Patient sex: M
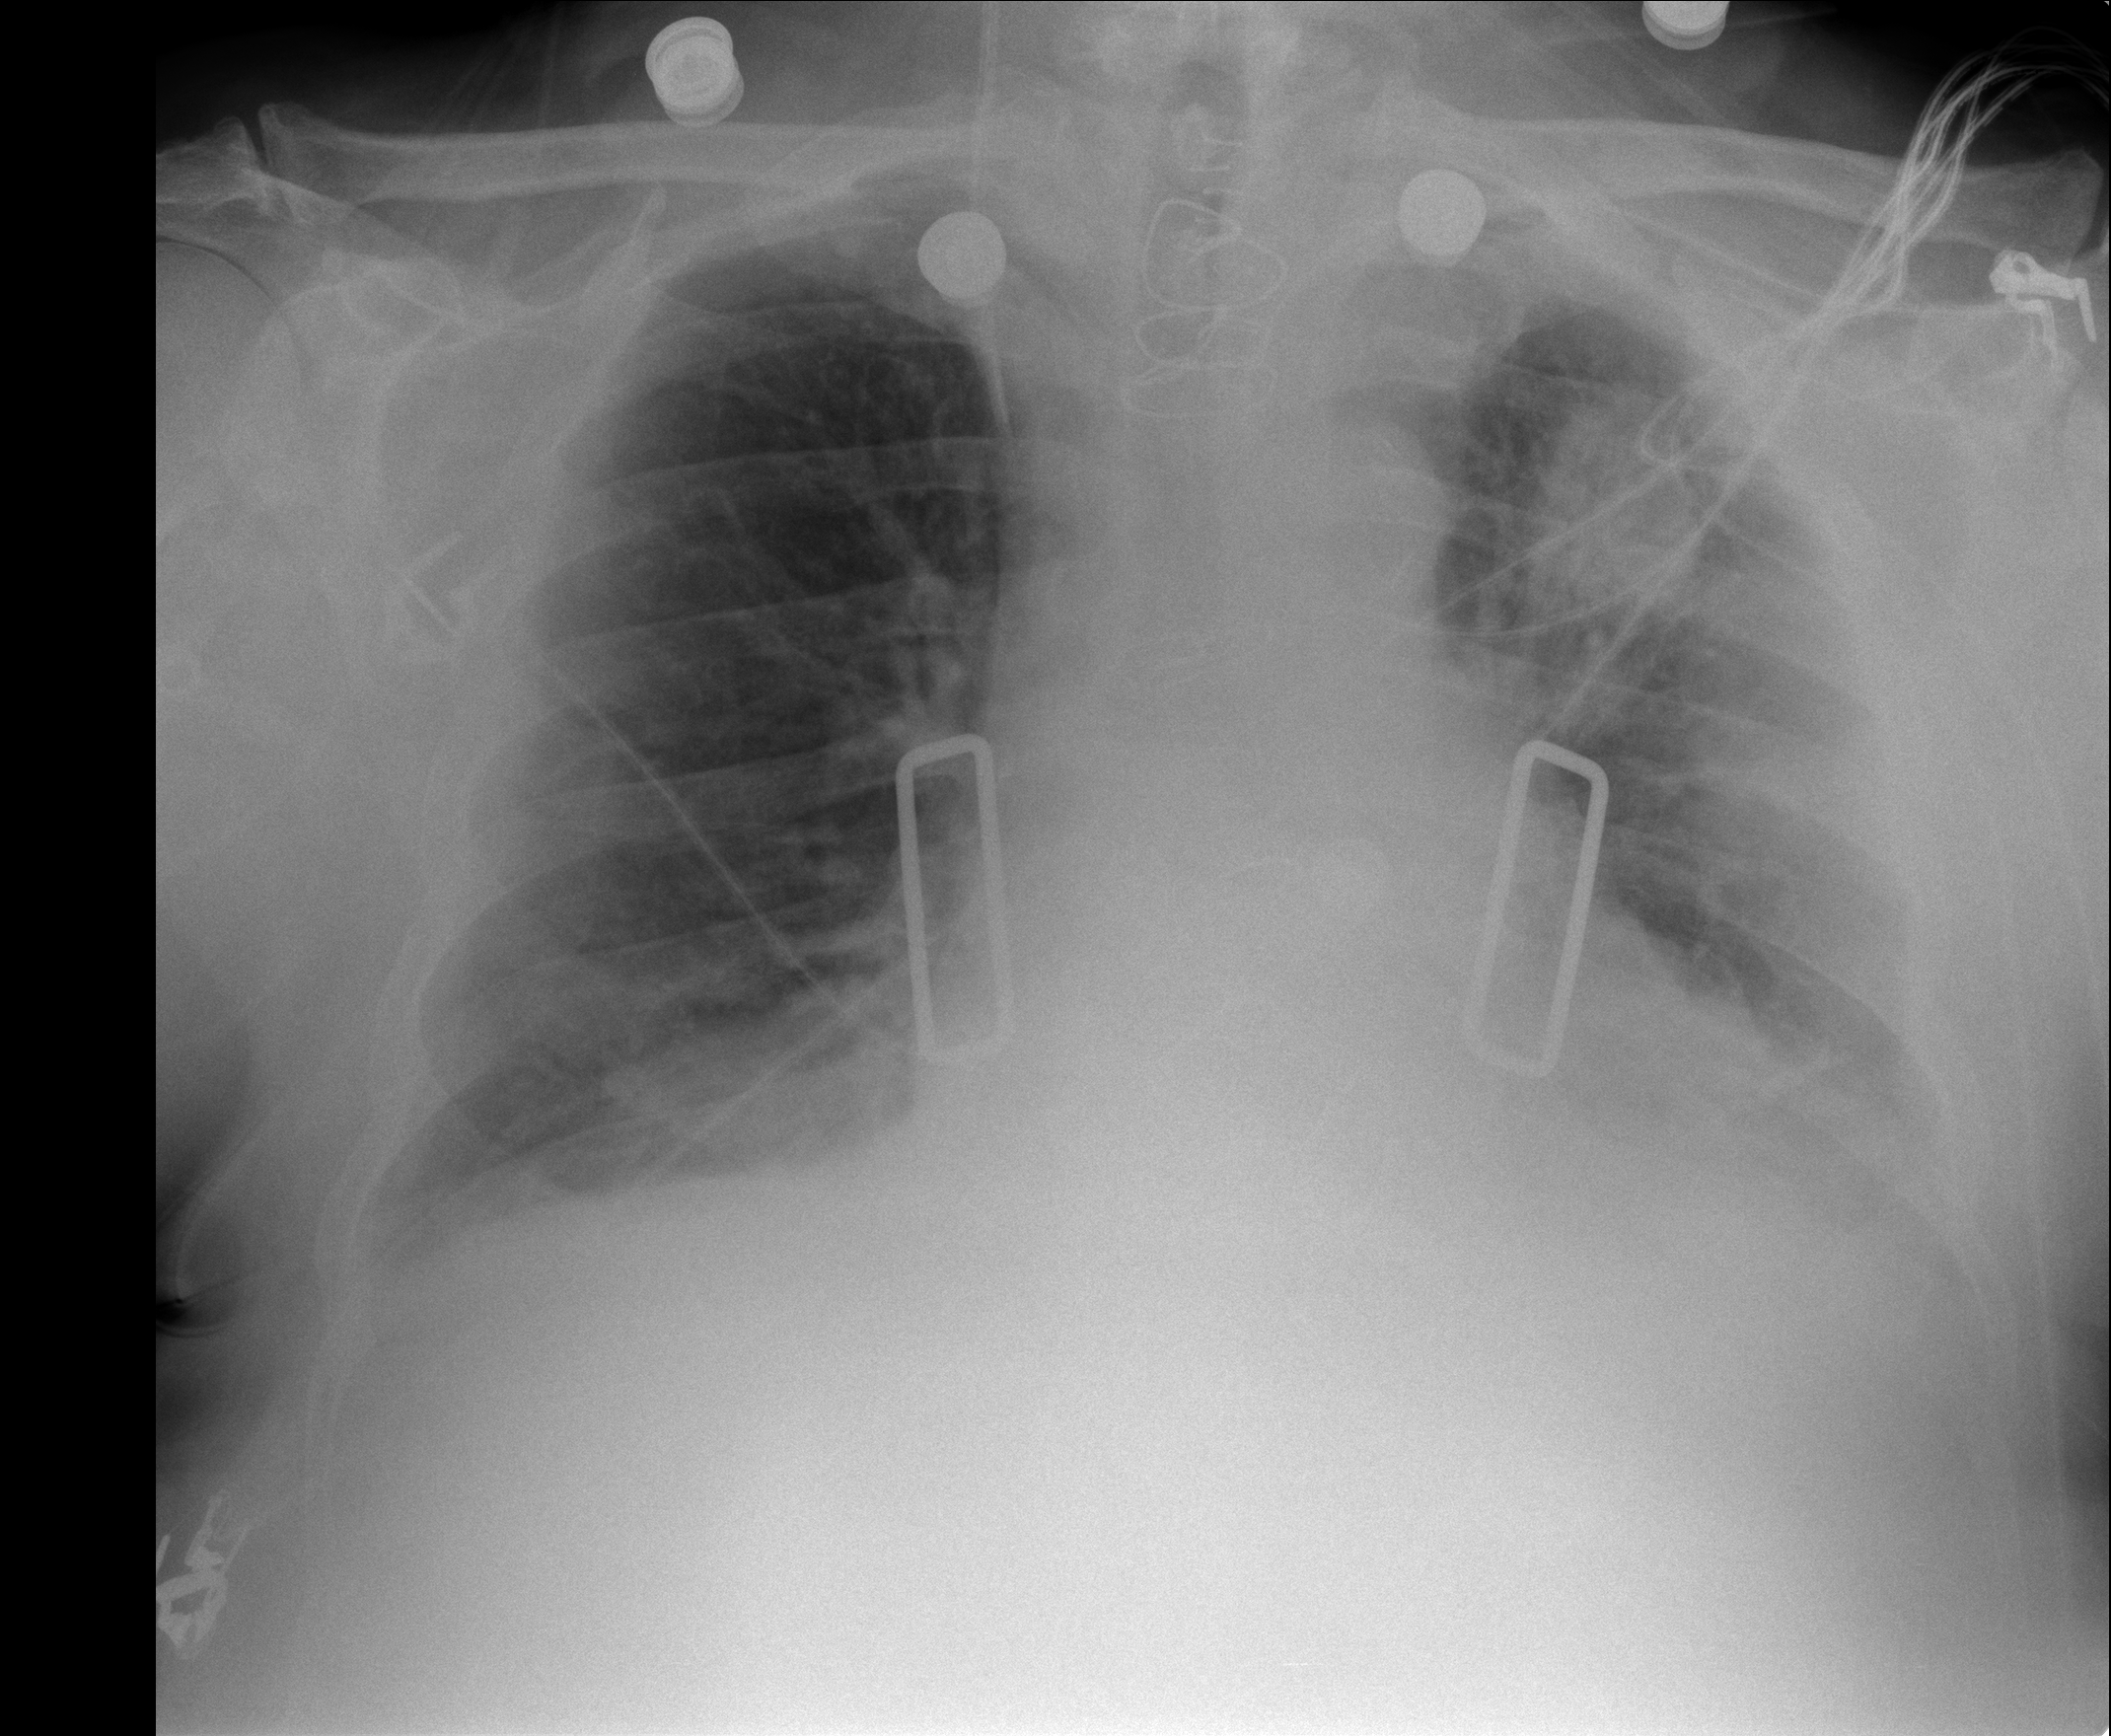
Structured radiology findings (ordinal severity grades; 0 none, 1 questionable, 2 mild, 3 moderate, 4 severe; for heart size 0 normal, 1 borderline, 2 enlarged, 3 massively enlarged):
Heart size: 2
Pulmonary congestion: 2
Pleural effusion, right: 1
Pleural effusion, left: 2
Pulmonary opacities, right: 2
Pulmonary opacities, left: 3
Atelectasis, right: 2
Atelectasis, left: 2